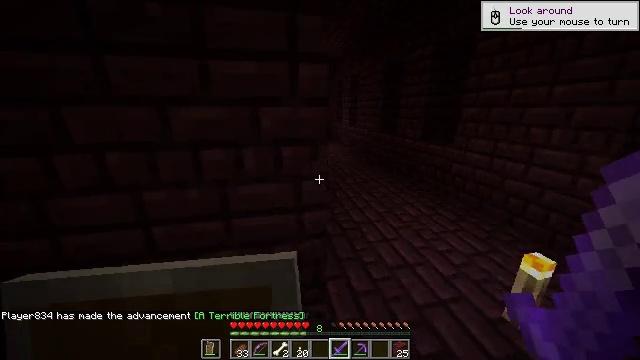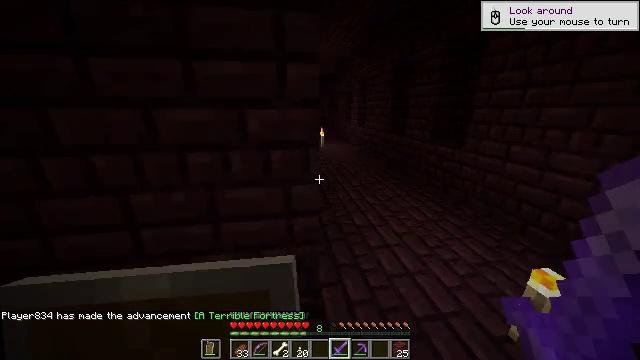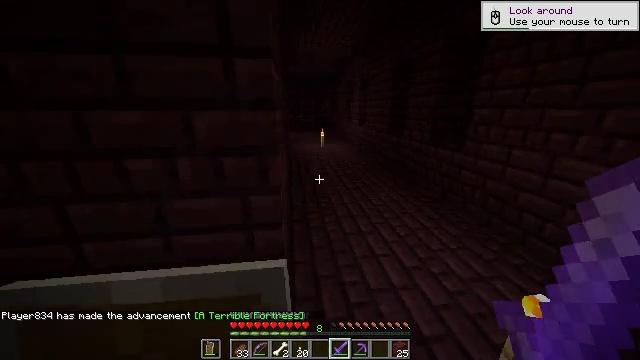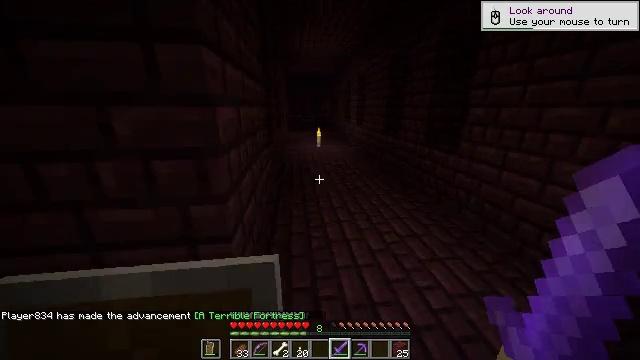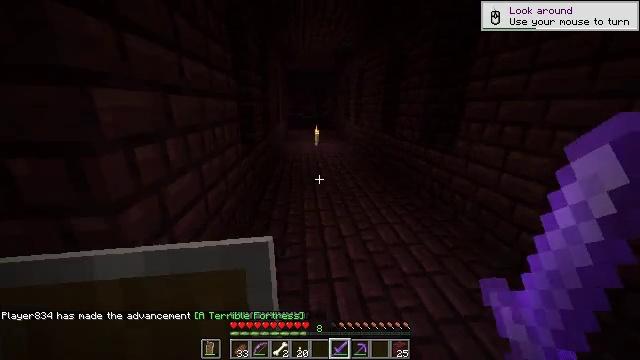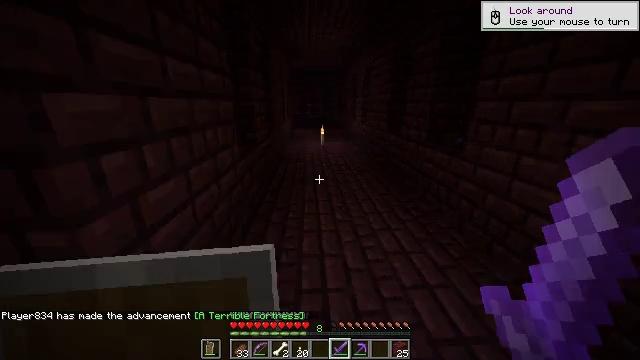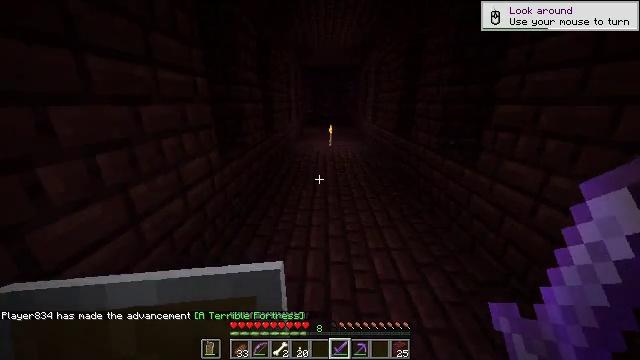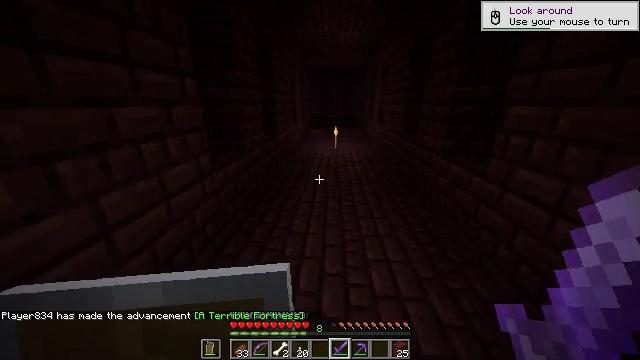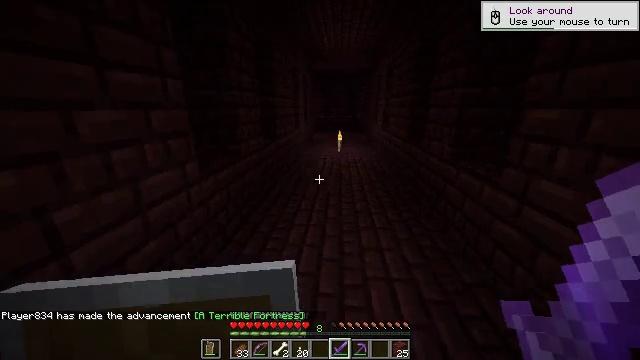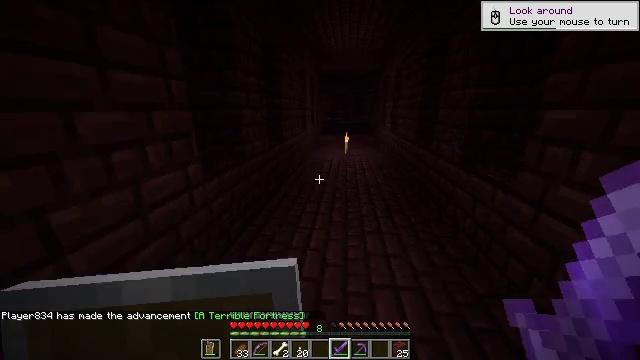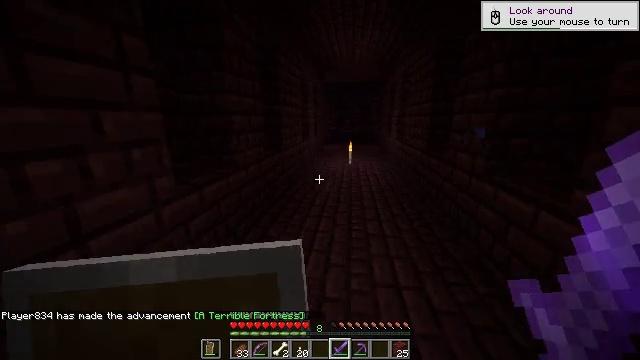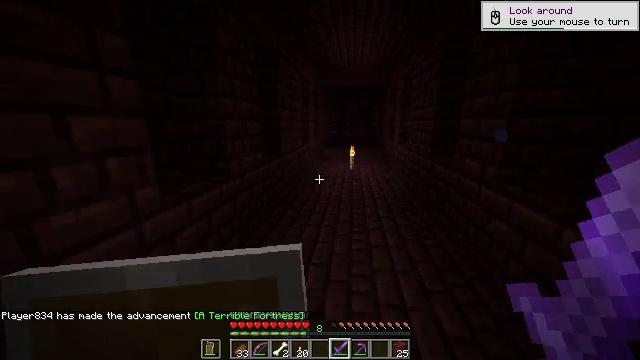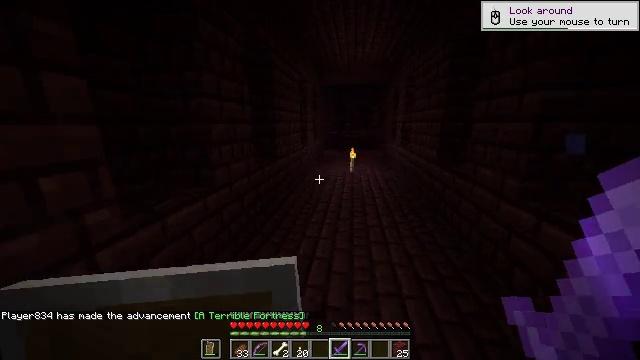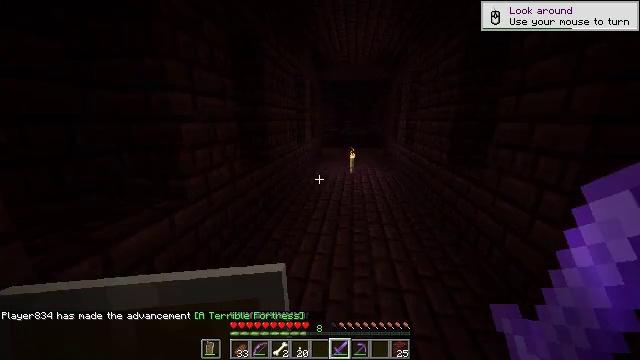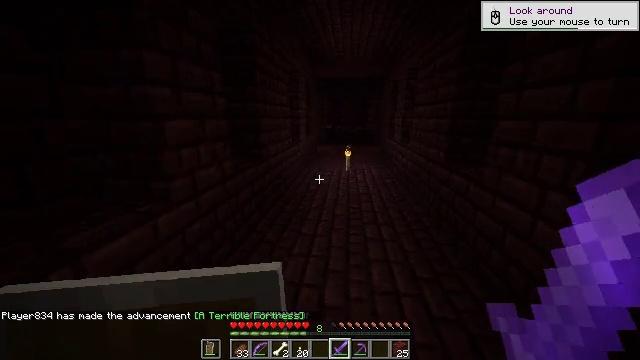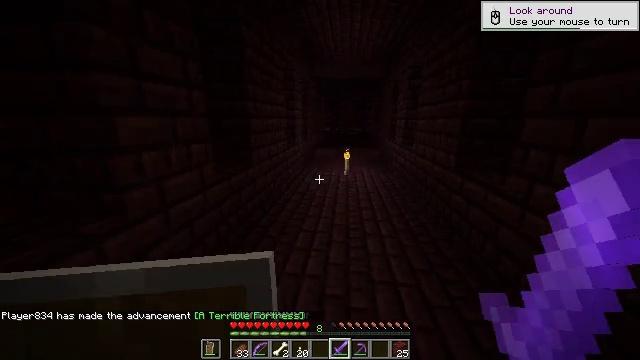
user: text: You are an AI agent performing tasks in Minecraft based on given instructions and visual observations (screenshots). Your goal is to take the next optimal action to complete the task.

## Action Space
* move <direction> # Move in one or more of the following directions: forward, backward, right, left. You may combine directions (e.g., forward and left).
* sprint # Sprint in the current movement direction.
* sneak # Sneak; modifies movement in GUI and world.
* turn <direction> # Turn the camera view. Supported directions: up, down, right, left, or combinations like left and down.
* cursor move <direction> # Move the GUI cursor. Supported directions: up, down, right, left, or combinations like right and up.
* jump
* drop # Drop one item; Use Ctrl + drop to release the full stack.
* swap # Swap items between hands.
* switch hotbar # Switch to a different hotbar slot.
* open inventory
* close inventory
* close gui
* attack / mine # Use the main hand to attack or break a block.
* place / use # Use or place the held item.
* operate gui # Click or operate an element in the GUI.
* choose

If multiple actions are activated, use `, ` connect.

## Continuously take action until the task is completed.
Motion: motion action
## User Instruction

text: Harvest nether bricks from a structure.
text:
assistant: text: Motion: move forward and move right, turn left
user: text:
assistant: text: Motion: move forward and move right, turn left
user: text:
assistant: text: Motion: move forward and move right
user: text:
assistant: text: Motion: move forward and move right, turn left
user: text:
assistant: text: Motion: move forward and move right, turn left
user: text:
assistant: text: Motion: move forward and move right, turn left
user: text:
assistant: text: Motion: move forward and move right, turn left
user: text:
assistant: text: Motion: move forward, turn left
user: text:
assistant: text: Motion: move forward, turn left
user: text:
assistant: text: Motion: move forward, turn left and up
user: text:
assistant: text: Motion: move forward, turn up
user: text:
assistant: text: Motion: move forward
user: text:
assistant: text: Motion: move forward
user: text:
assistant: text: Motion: move forward, turn right
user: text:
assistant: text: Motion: move forward
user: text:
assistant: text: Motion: move forward, turn right
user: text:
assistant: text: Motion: move forward, turn right
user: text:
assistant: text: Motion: move forward
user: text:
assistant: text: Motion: move forward
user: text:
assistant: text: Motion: move forward
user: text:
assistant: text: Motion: move forward
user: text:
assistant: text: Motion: move forward
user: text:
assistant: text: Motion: move forward
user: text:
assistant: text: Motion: move forward
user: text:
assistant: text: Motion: move forward, jump
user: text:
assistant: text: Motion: move forward, jump
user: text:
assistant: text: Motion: move forward, jump
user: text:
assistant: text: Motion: move forward, jump
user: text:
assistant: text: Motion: move forward, jump
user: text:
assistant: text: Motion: move forward, jump